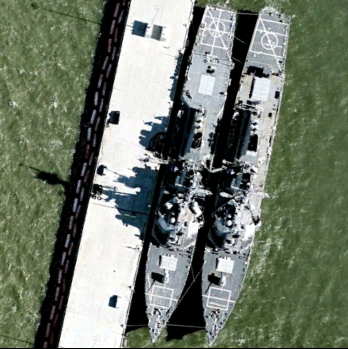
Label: destroyer